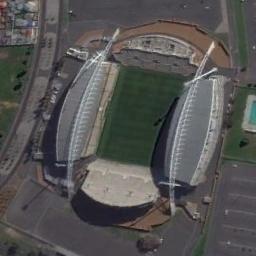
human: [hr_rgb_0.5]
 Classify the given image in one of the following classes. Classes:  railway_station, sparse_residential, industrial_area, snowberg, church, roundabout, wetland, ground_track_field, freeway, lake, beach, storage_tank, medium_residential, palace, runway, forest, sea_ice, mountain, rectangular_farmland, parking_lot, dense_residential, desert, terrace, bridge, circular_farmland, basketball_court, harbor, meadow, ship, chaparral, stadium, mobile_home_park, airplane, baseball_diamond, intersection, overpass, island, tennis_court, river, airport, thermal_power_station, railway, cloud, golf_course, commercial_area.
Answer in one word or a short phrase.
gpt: stadium